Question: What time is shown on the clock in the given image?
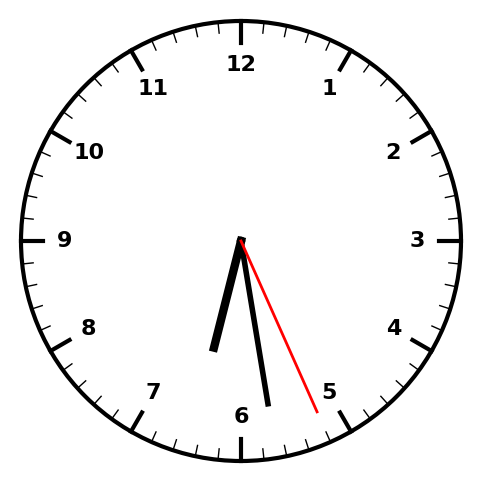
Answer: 06:28:26